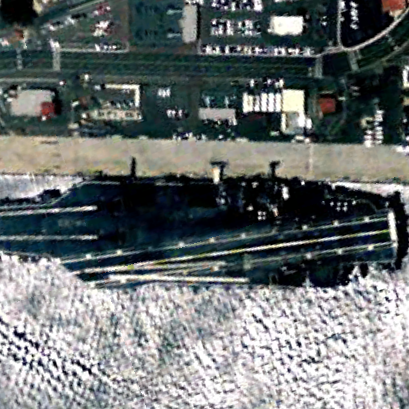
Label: aircraft_carrier